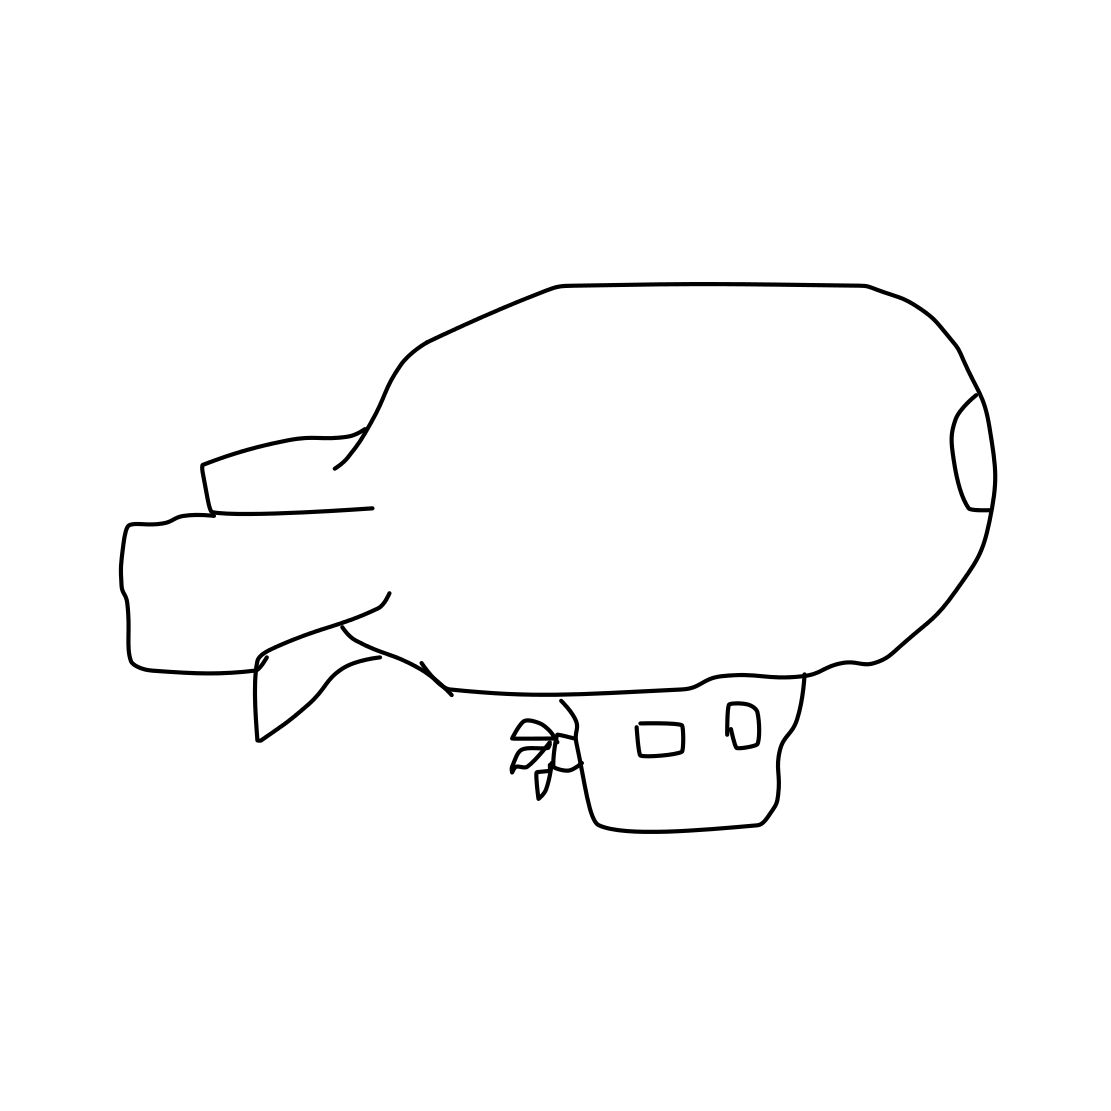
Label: blimp